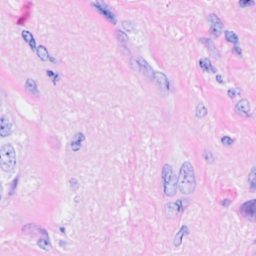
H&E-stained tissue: Breast